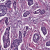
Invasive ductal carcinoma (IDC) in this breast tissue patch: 1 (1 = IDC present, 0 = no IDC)